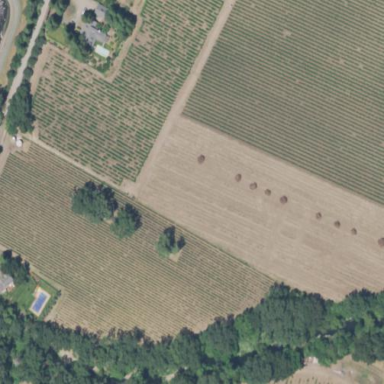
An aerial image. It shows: Vineyard with wine grapes as the main crop.